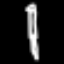
Label: pencil